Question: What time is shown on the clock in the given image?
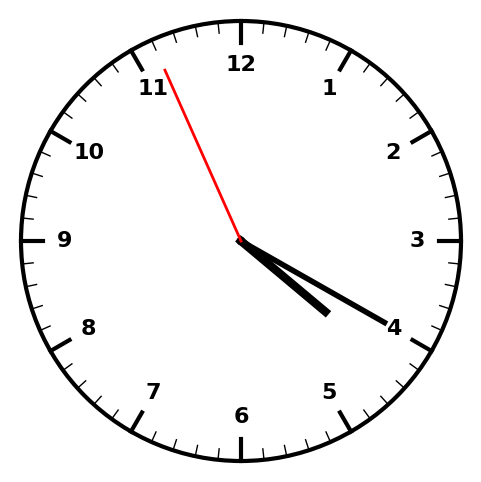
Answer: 04:19:56